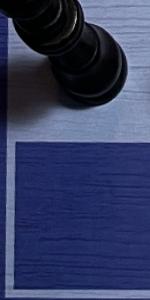
Label: Empty